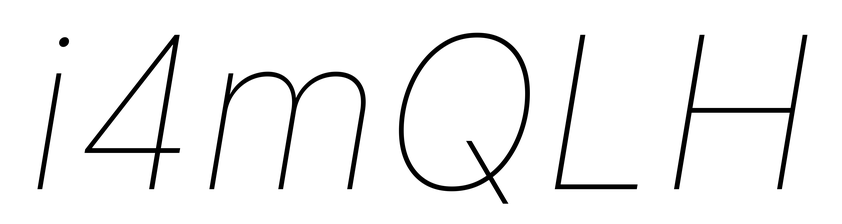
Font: Inter-Italic_Thin_Italic